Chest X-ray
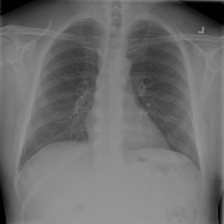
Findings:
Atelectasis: negative
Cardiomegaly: negative
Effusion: negative
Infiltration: negative
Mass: negative
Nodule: negative
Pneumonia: negative
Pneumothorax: negative
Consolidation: negative
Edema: negative
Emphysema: negative
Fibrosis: negative
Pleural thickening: negative
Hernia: negative